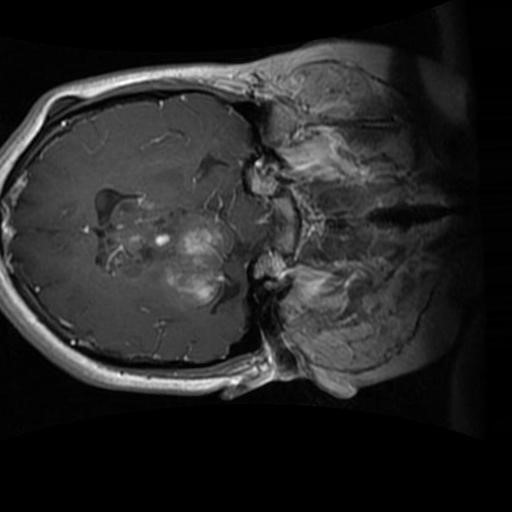
Label: brain_glioma